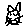
Label: cat